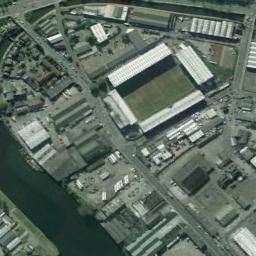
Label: stadium